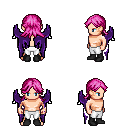
a pixel art fantasy rpg character, male body template, human, light skin, purple wings, white pants, pink loose hair, black shoes, four views (front, back, left, right), 2x2 character sprite sheet, small pixel art, hard edges, no anti-aliasing